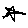
Label: star